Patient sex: F
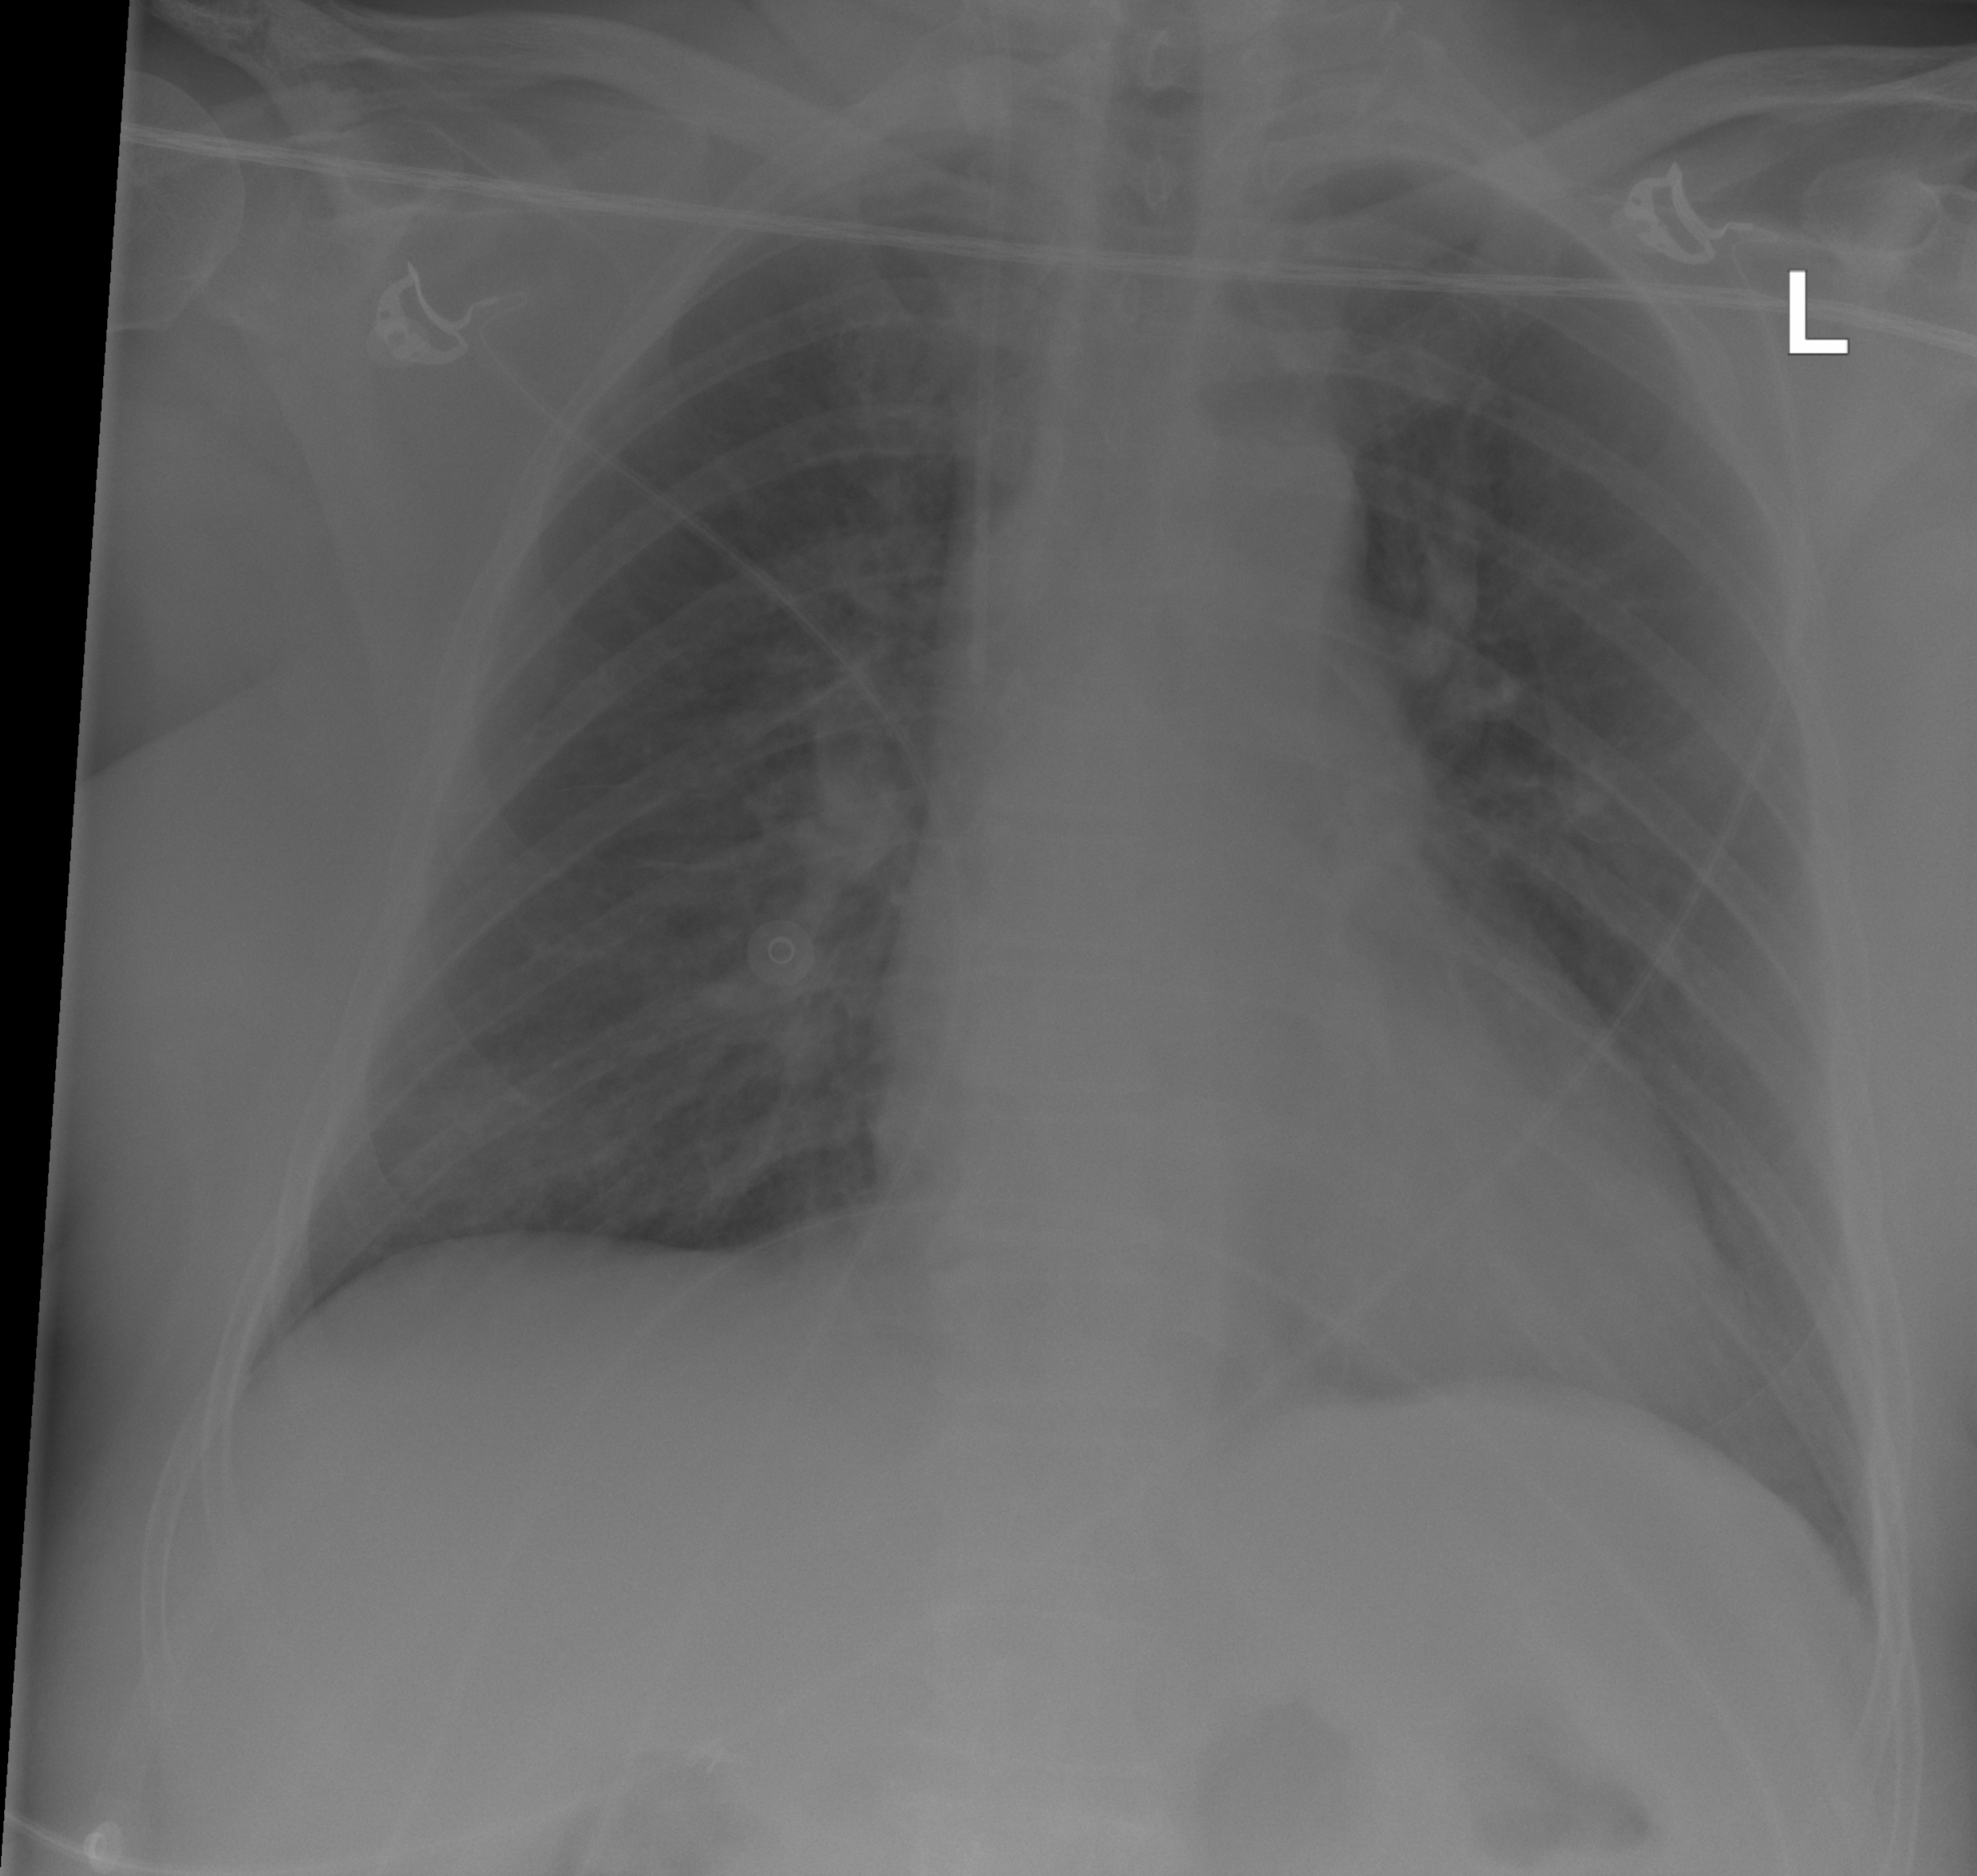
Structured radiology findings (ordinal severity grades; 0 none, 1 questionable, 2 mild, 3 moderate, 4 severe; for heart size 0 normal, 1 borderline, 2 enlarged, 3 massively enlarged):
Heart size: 2
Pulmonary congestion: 0
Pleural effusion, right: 0
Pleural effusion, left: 0
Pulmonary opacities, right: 1
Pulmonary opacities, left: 0
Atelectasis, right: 0
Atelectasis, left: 0